Question: Count the number of objects in the diagram.
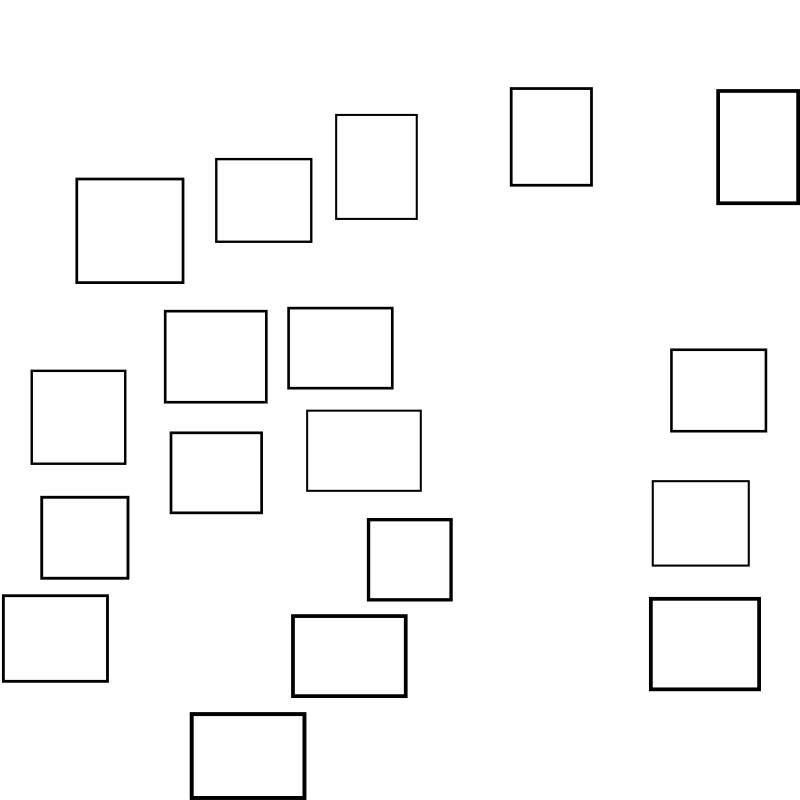
Answer: 18